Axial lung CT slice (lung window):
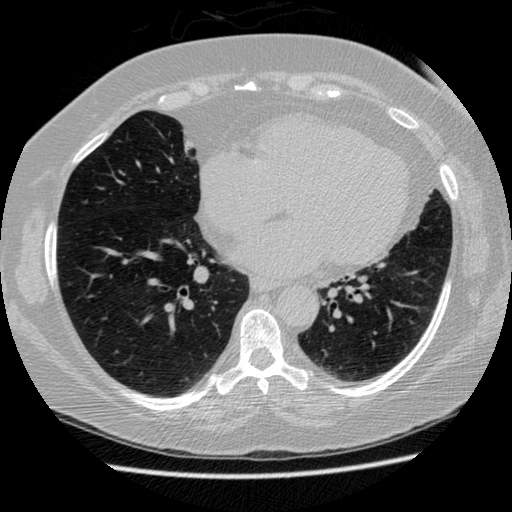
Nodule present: no